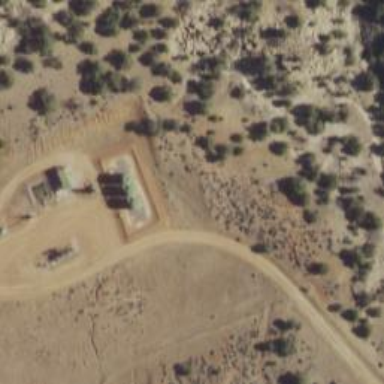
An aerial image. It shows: Storage tank that is man-made.